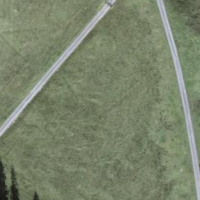
EUNIS habitat code: 23
Species observed at this site:
Tettigonia cantans
Miramella alpina
Omocestus viridulus
Pseudochorthippus parallelus
Roeseliana roeselii